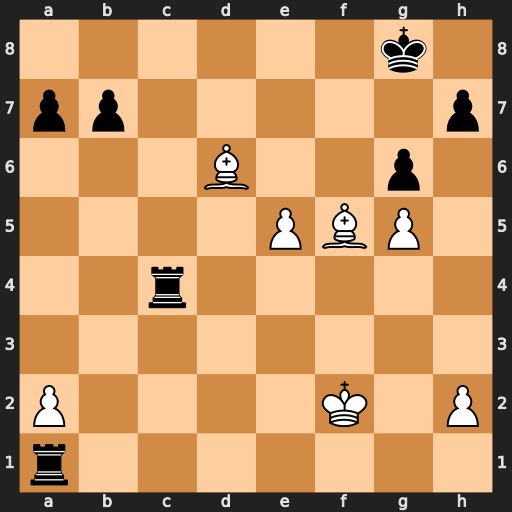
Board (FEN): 6k1/pp5p/3B2p1/4PBP1/2r5/8/P4K1P/r7
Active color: w
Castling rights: -
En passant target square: -
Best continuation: Be6+ Kg7 Bxc4